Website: lowes
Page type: billing-address
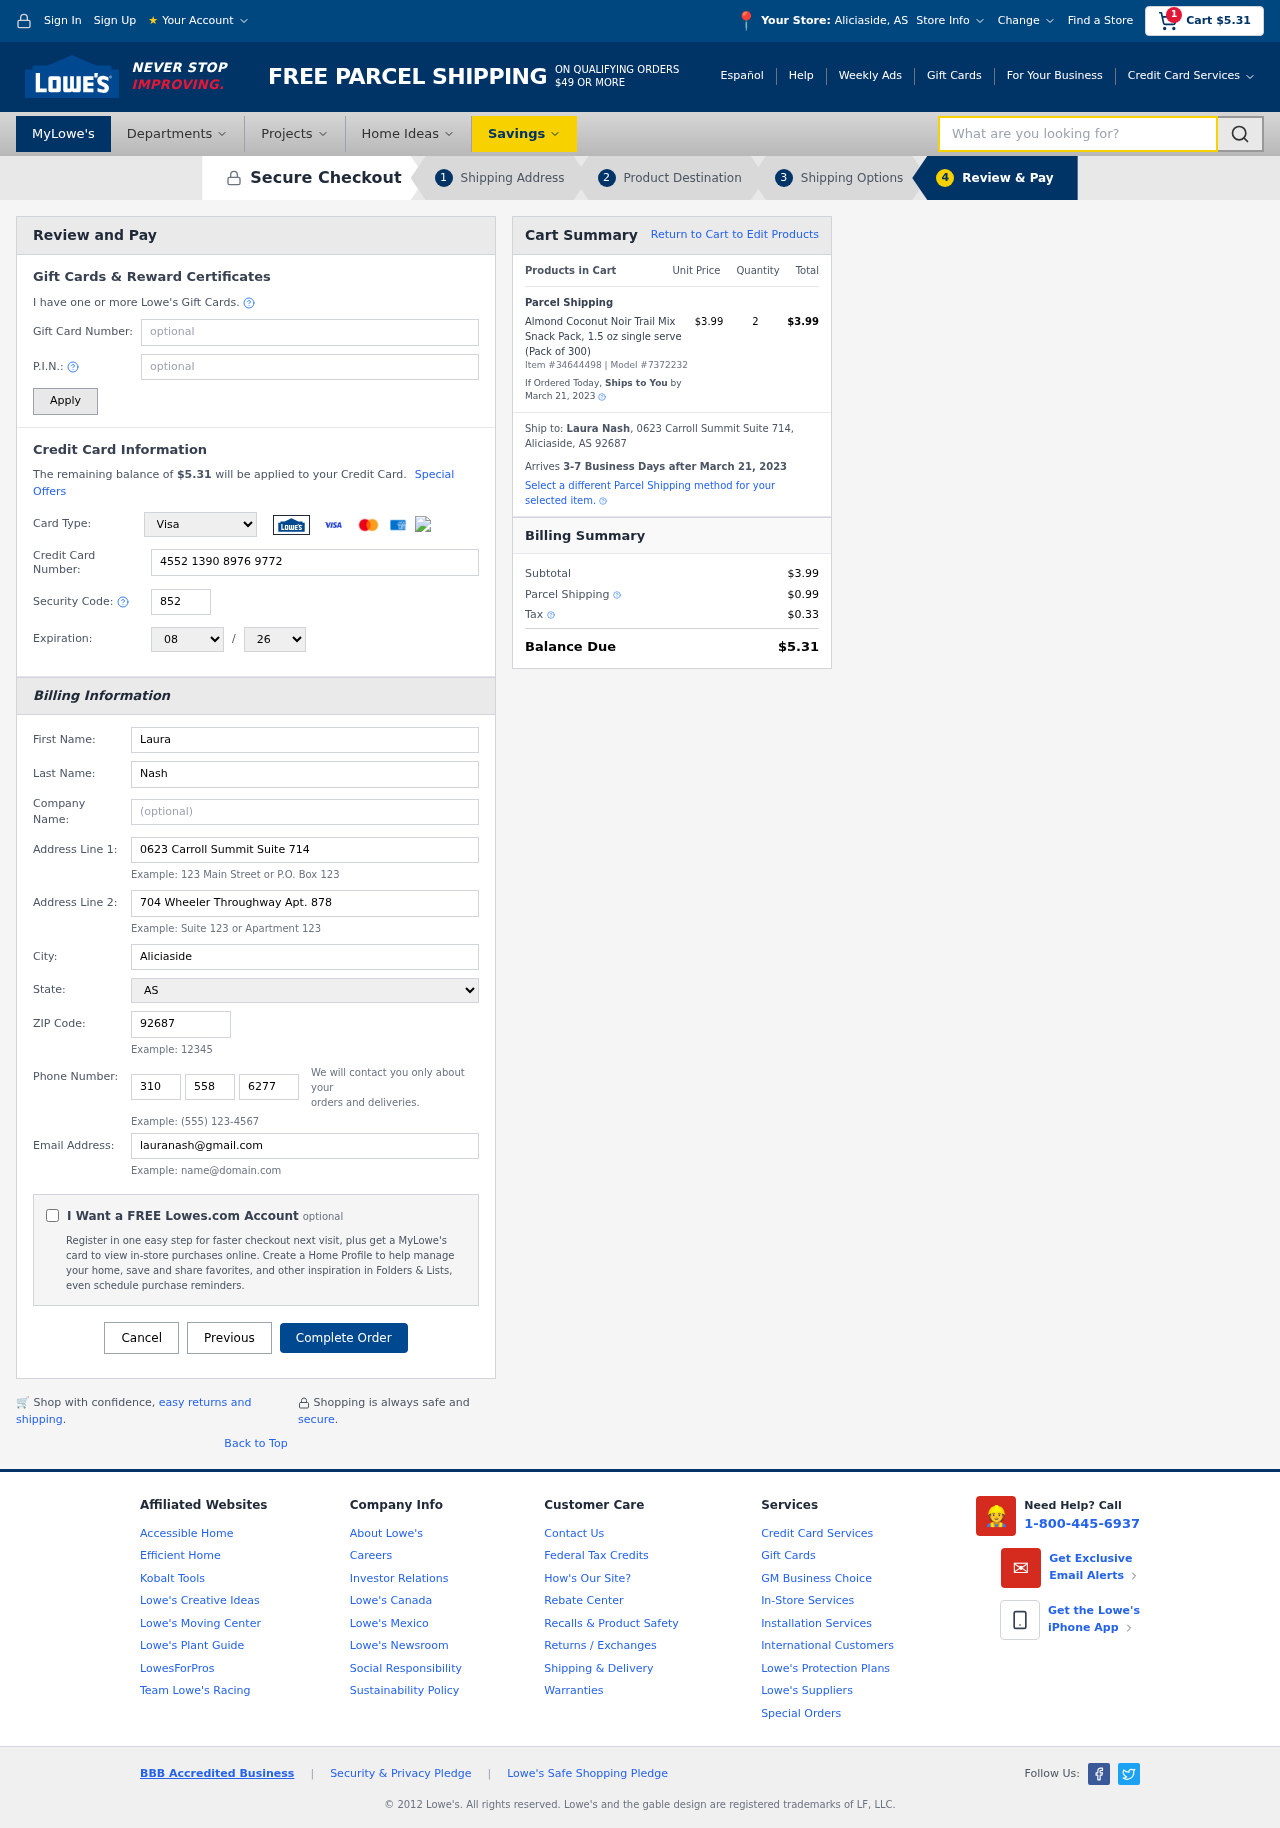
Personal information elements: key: PII_CARD_CVV
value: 852
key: PII_CARD_EXPIRY_MONTH
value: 08
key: PII_CARD_EXPIRY_YEAR
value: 26
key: PII_CARD_NUMBER
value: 4552 1390 8976 9772
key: PII_CARD_TYPE
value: Visa
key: PII_CITY
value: Aliciaside
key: PII_CITY_STATE
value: Aliciaside, AS
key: PII_EMAIL
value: lauranash@gmail.com
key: PII_FIRSTNAME
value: Laura
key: PII_FULLNAME
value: Laura Nash
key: PII_LASTNAME
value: Nash
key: PII_PHONE_AREA
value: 310
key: PII_PHONE_PREFIX
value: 558
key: PII_PHONE_SUFFIX
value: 6277
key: PII_POSTCODE
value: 92687
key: PII_STATE
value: AS
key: PII_STREET
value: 0623 Carroll Summit Suite 714
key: PII_STREET2
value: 704 Wheeler Throughway Apt. 878
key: PII_CITY_STATE_ZIP
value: Aliciaside, AS 92687
Product elements: key: PRODUCT1_NAME
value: Almond Coconut Noir Trail Mix Snack Pack, 1.5 oz single serve (Pack of 300)
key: PRODUCT1_PRICE
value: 3.99
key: PRODUCT1_QUANTITY
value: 2
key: PRODUCT_ITEM_NUMBER
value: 34644498
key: PRODUCT_MODEL_NUMBER
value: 7372232
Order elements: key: ORDER_SUBTOTAL
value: $5.31
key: ORDER_TOTAL
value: $5.31
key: ORDER_SHIPPING_DATE
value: March 21, 2023
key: ORDER_SUBTOTAL
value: $3.99
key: ORDER_DELIVERY_DATE
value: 3-7 Business Days after March 21, 2023
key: ORDER_SHIPPING_DATE2
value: March 21, 2023
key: ORDER_SUBTOTAL2
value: $3.99
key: ORDER_SHIPPING_COST
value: $0.99
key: ORDER_TAX
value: $0.33
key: ORDER_TOTAL2
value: $5.31
Search elements: key: HEADER_SEARCH
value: What are you looking for?